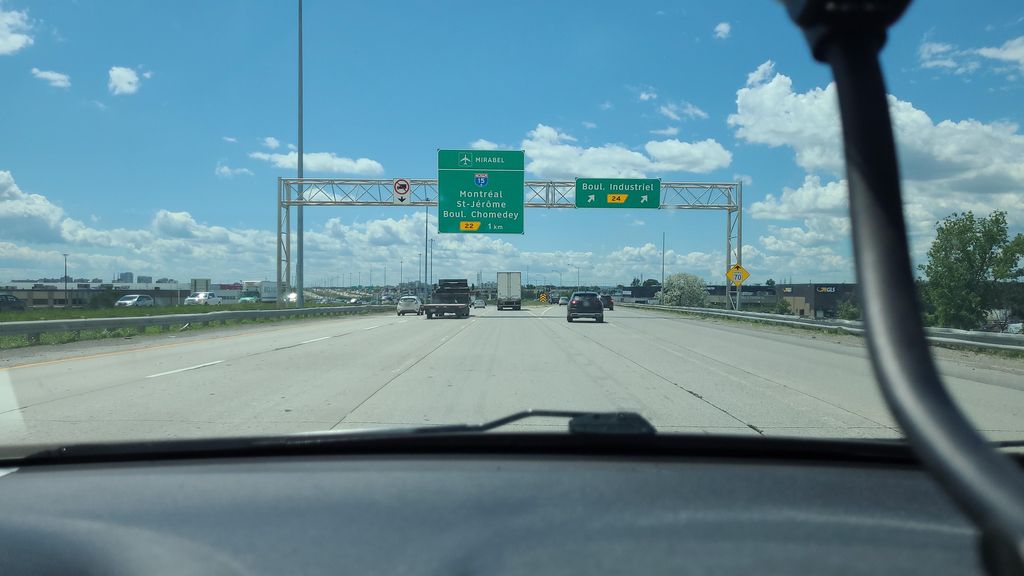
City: montreal